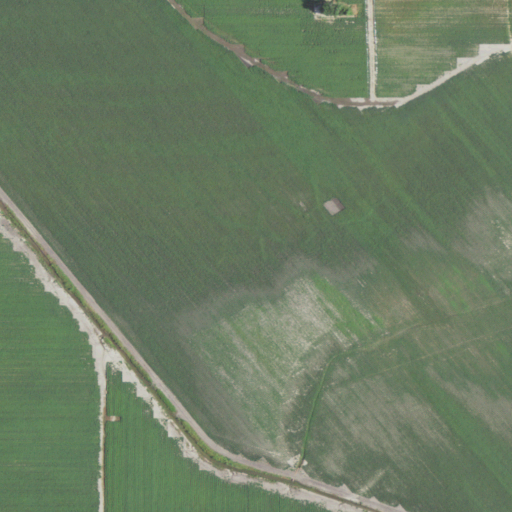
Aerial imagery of plain(s) in Louisiana named Swan Lakebed containing cultivated crops and medium intensity development